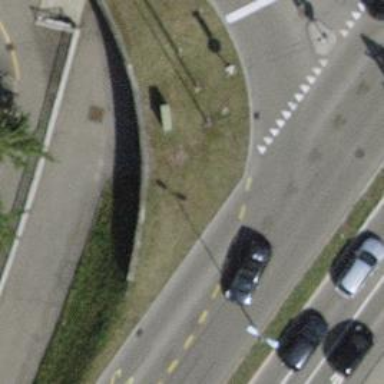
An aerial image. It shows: Cycle barrier.